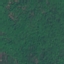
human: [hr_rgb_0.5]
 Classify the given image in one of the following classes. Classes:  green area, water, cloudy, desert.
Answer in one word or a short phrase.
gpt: green area